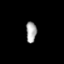
Tissue: skin
Cell type: Epithelial cells
Senescence score: 0.2763
Nuclear area (px): 214
Mean DAPI intensity: 166.78